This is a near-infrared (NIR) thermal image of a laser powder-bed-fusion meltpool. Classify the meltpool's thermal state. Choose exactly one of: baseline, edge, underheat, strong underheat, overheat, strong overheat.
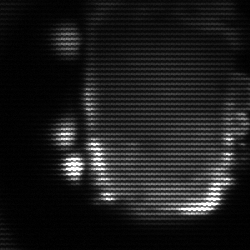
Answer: baseline